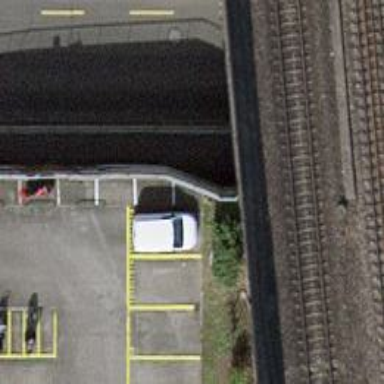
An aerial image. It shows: Sidewalk with asphalt surface. It is tunnel footway.